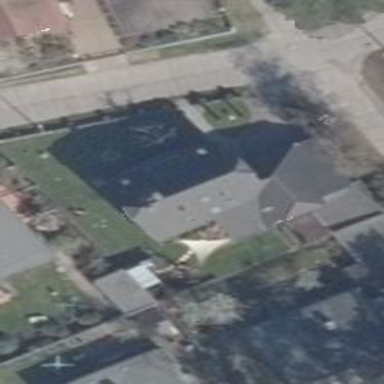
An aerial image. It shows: Black-roofed house with mansard roof.